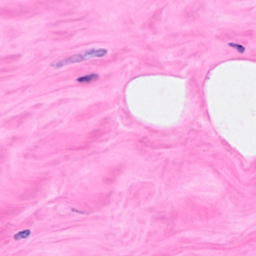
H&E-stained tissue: Breast